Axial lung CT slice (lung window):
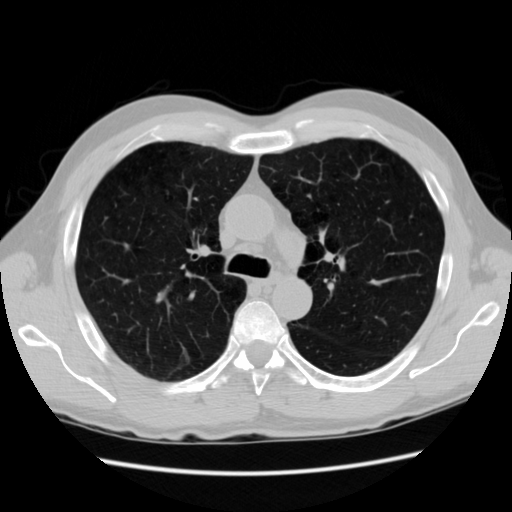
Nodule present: no